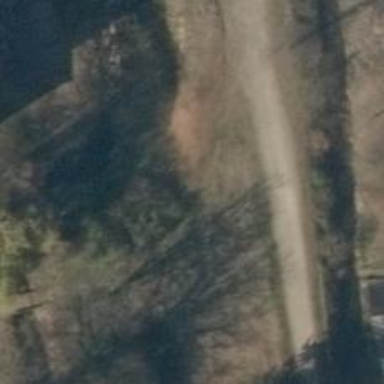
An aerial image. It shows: Footway with surface of pebblestone.